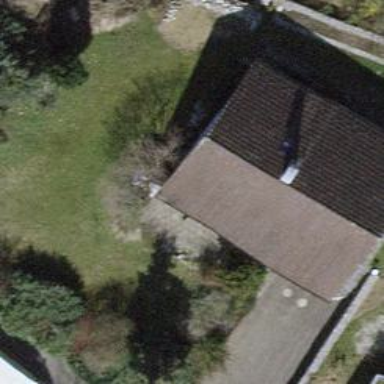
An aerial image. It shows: Building with tiled roof.